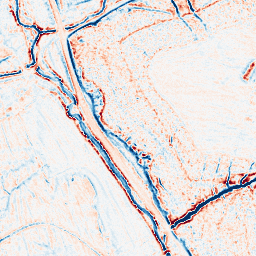
Category: edge_preserving
Decomposition family: bilateral
Decomposition parameters: d: 9
sigma_color: 50
sigma_space: 75
Upsampling method: bspline
Upsampling parameters: scale: 4
Upsampling scale: 4